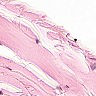
Metastatic tissue present: no